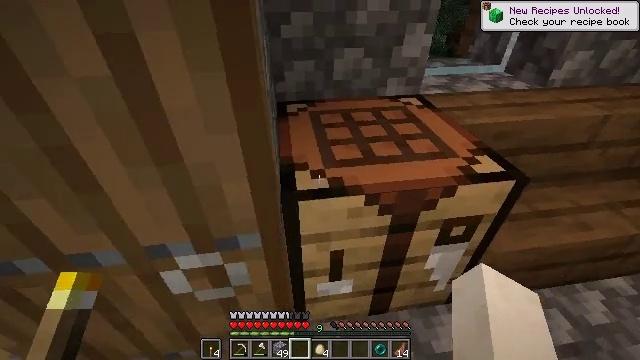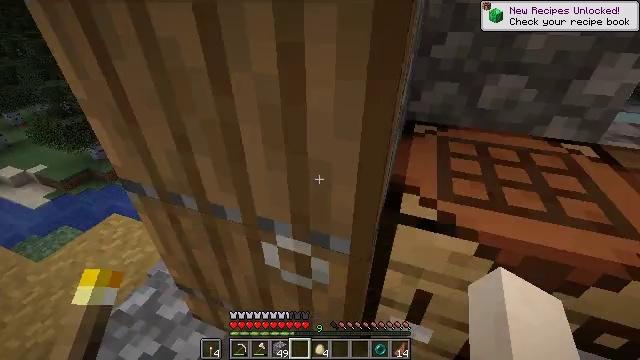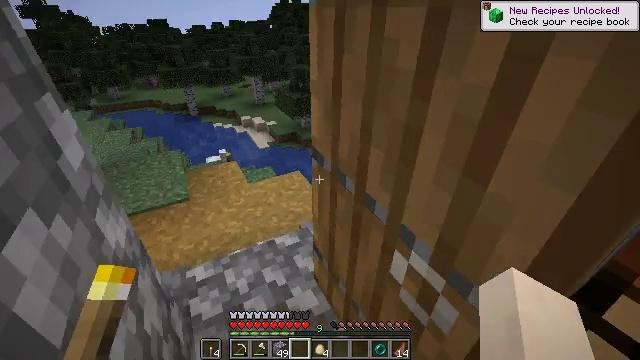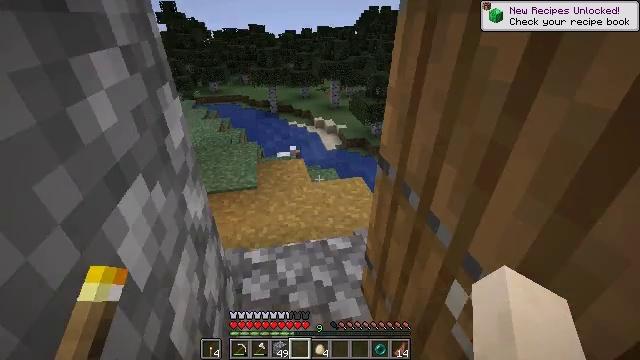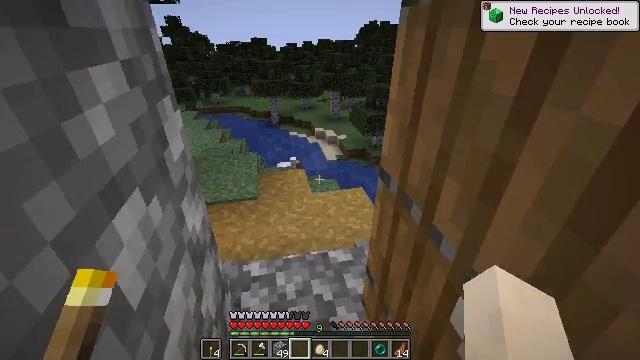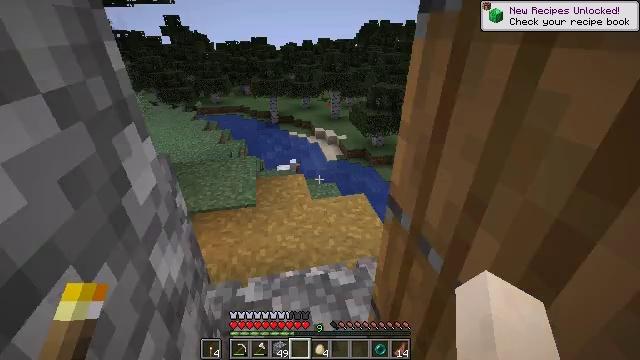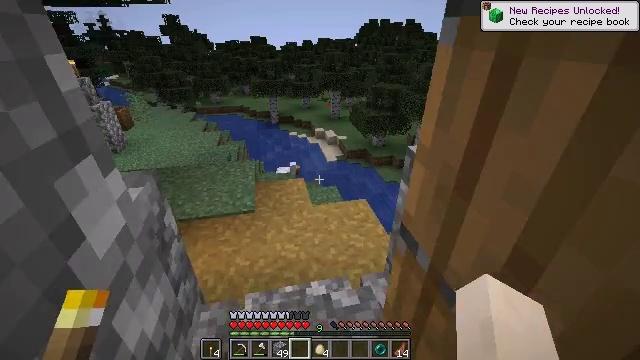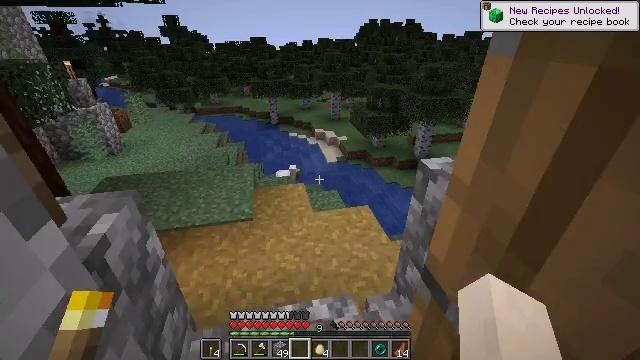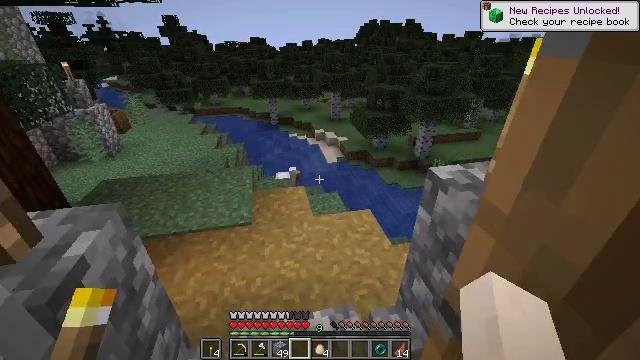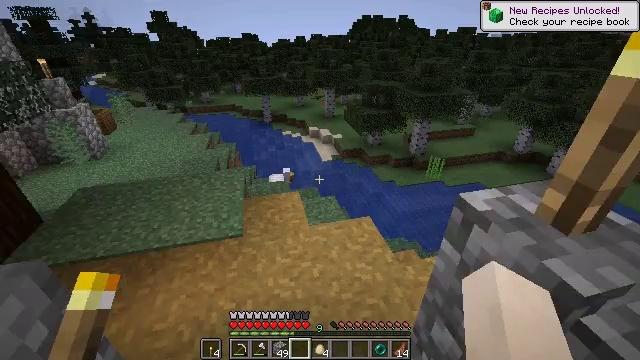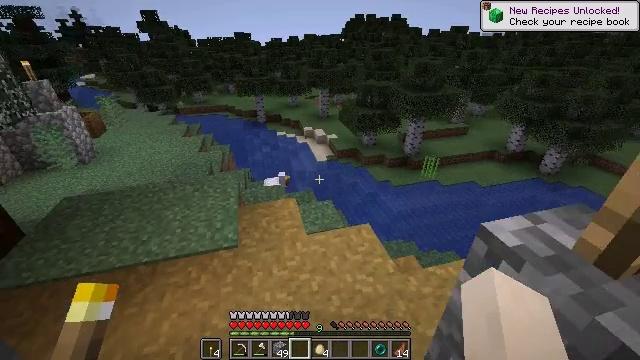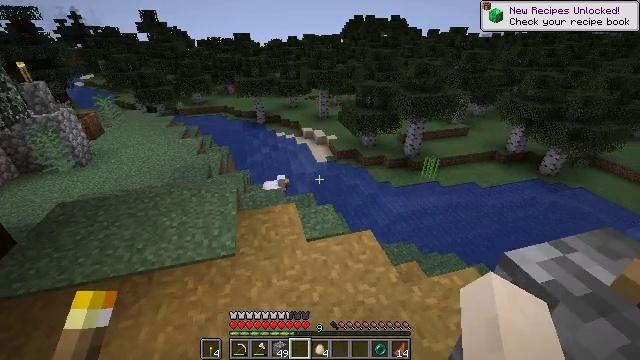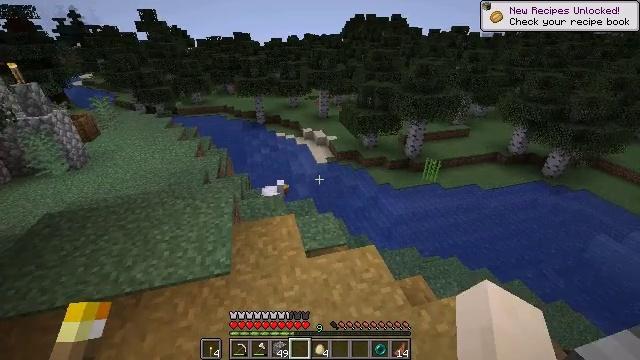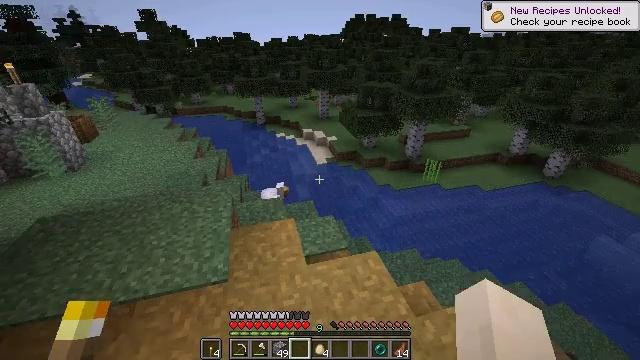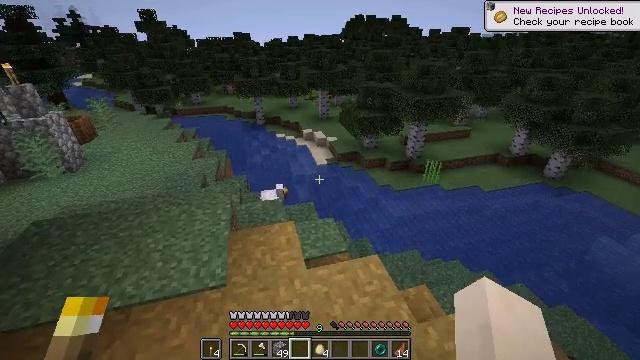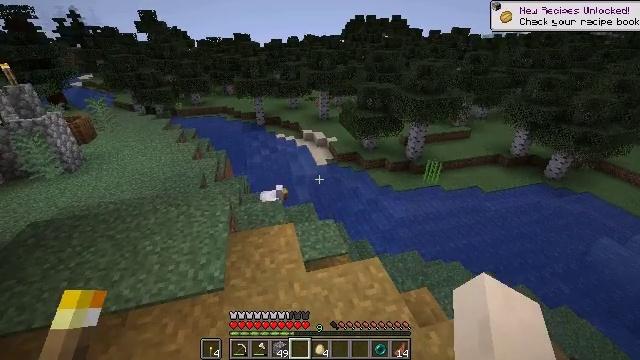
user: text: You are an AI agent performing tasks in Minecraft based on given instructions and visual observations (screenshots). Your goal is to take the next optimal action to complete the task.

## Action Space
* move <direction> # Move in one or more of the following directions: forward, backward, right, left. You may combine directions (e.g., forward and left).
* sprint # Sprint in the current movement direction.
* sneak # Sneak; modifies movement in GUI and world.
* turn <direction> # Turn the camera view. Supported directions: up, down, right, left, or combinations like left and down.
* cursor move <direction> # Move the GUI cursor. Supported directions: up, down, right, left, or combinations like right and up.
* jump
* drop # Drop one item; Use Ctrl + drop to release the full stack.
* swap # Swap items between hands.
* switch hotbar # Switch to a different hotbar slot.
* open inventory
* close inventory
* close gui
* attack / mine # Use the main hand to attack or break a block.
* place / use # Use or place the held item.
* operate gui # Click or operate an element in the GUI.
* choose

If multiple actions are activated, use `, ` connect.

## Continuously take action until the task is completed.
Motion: motion action
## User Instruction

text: Attack the grass path to restore it to dirt.
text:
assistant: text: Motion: turn left and up
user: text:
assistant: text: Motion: turn left
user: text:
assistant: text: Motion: turn left and up
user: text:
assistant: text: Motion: move forward, turn up
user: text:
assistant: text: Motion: move forward
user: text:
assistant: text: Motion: move forward
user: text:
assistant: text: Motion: move forward
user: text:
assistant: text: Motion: move forward
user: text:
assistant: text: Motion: move forward, turn right
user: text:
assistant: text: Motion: move forward, turn right
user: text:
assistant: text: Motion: move forward
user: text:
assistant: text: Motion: move forward
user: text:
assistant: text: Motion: no_op
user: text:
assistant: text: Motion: no_op
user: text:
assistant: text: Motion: no_op
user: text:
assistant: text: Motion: no_op
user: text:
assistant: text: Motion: no_op
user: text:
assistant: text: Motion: no_op
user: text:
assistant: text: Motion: turn left and up
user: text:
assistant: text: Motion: turn left and up
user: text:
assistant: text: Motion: turn left and up
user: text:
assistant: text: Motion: move forward, turn left and up
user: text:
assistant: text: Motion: move forward
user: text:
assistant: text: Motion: move forward
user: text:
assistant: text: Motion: move forward, sprint
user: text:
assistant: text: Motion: move forward, sprint, turn left and up
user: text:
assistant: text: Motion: move forward, sprint, turn left and up
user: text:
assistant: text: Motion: move forward, sprint, turn left and up
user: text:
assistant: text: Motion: move forward, sprint, turn left
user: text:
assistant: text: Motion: move forward, sprint, turn left